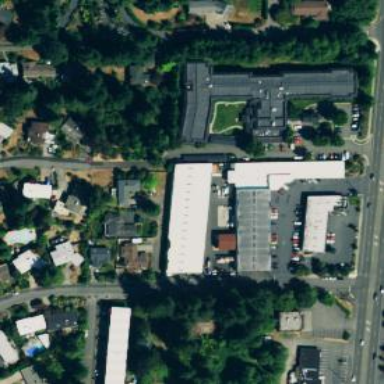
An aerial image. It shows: Commercial area.